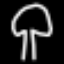
Label: mushroom